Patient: sex F, age 26
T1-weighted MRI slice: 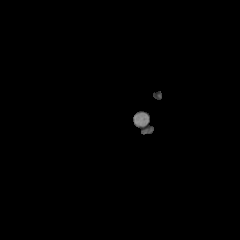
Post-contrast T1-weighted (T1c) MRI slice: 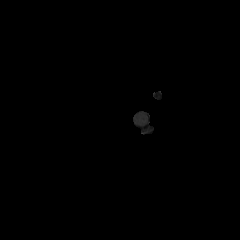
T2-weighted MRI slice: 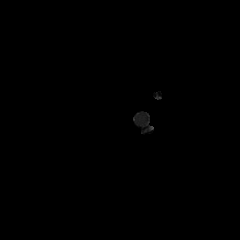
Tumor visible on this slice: no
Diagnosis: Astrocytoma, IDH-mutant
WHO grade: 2